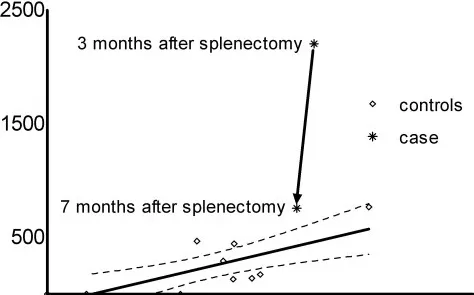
Th1 activity (IL-2+IFNgamma) versus Th2 activity (IL-4+IL-5) scatter gram. Asterisks denote the patient's case values at 3 and at 7 months after splenectomy. Diamonds denote the control values. Solid line is the regression line for the controls (r2 = 0.55, p = 0.014) and the two broken lines show the 95% confidence intervals.
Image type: chart (chart)